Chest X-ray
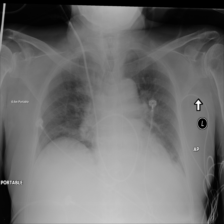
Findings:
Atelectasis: positive
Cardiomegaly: negative
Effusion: negative
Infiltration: positive
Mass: negative
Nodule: negative
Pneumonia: negative
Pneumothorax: negative
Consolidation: negative
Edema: negative
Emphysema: negative
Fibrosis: negative
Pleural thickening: negative
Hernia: negative